Question: I'm trying to change the background colour and text colour of my action bar programmatically using AppCompat. This is the code I used before when using the Holo theme but it seems that I can't use the same thing for AppCompat. Anyone know what I need to change?
'''
ActionBar bar = getActionBar();
bar.setBackgroundDrawable(new ColorDrawable(Color.parseColor("#95CDBA")));
getActionBar().setTitle(Html.fromHtml("<font color='#000099'>Hello World</font>"));
'''

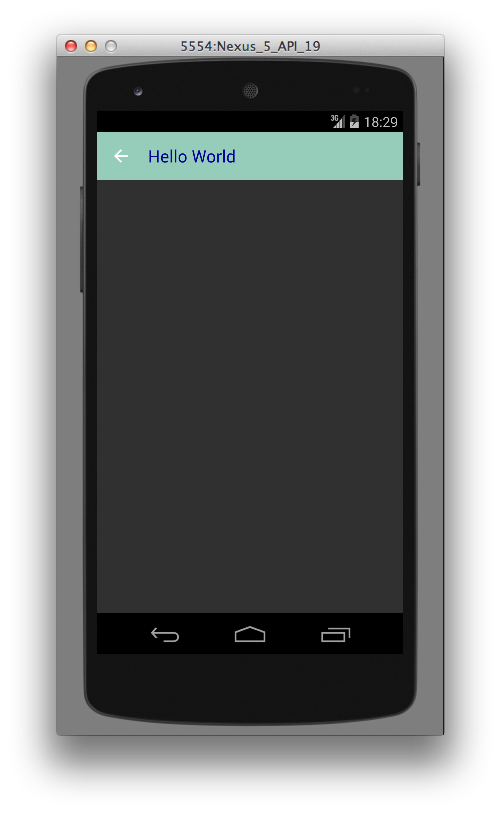
Answer: instead of 'getActionBar()' use 'getSupportActionBar()'
You are getting errors, because your imports are wrong. Please use the same as below. This works just fine.
'''
import android.graphics.Color;
import android.graphics.drawable.ColorDrawable;
import android.os.Bundle;
import android.support.v7.app.ActionBar;
import android.support.v7.app.ActionBarActivity;
import android.text.Html;
public class TestActivity extends ActionBarActivity {
@Override
protected void onCreate(Bundle savedInstanceState) {
super.onCreate(savedInstanceState);
ActionBar actionBar = getSupportActionBar();
actionBar.setBackgroundDrawable(new ColorDrawable(Color.parseColor("#95CDBA")));
actionBar.setTitle(Html.fromHtml("<font color='#000099'>Hello World</font>"));
}
}
'''
Yes, this is Google's mistake, it should have a different name. SupportActionBar would be great.
If you are unable to fix the imports, you can explicitly specify which one like this
'''
android.support.v7.app.ActionBar actionBar = getSupportActionBar();
'''